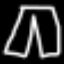
Label: pants